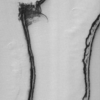
Label: not_dusty